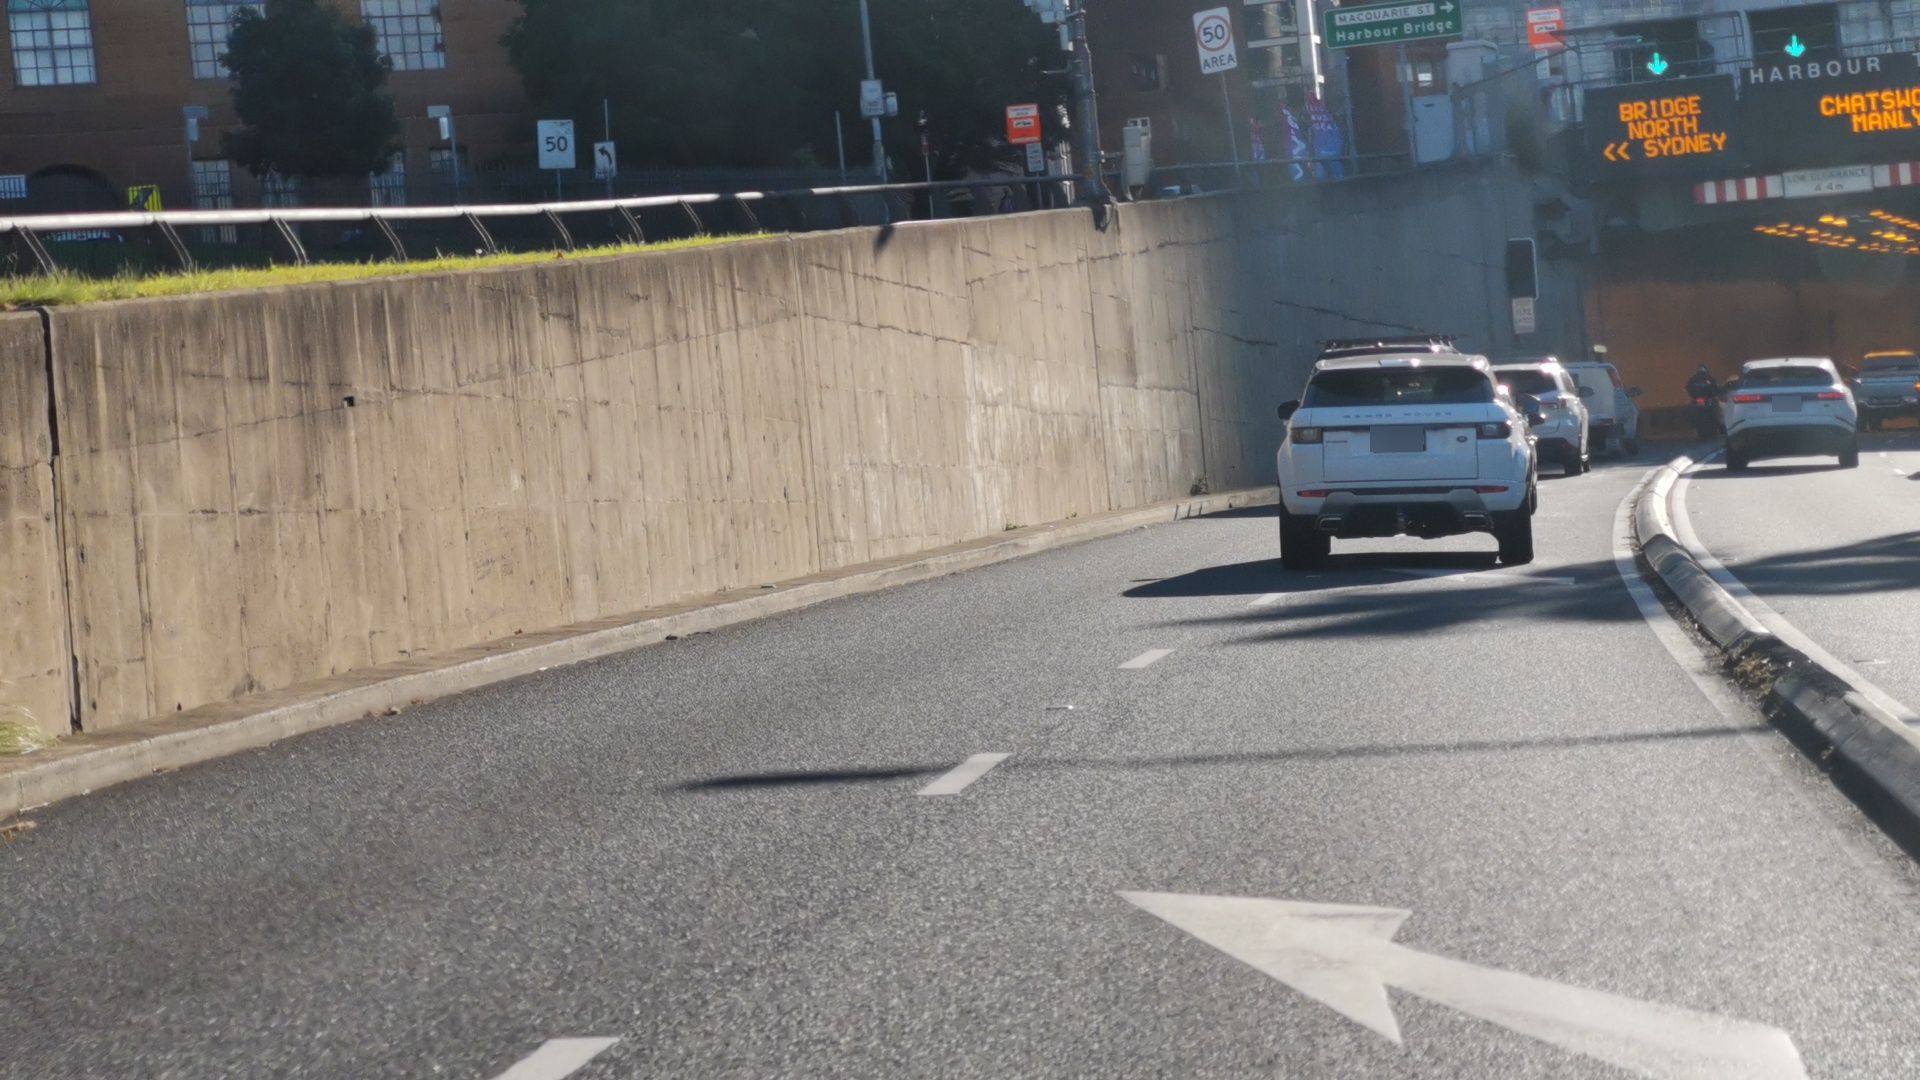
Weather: clear
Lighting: day
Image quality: good
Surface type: driving surface
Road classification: motorway_link, primary_link
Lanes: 2, 1
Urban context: urban centre
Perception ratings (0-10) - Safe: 0.27, Lively: 1.82, Beautiful: 2.75, Boring: 2.9, Depressing: 4.86, Wealthy: 1.67